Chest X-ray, PA view. Patient: 30 years old, sex F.
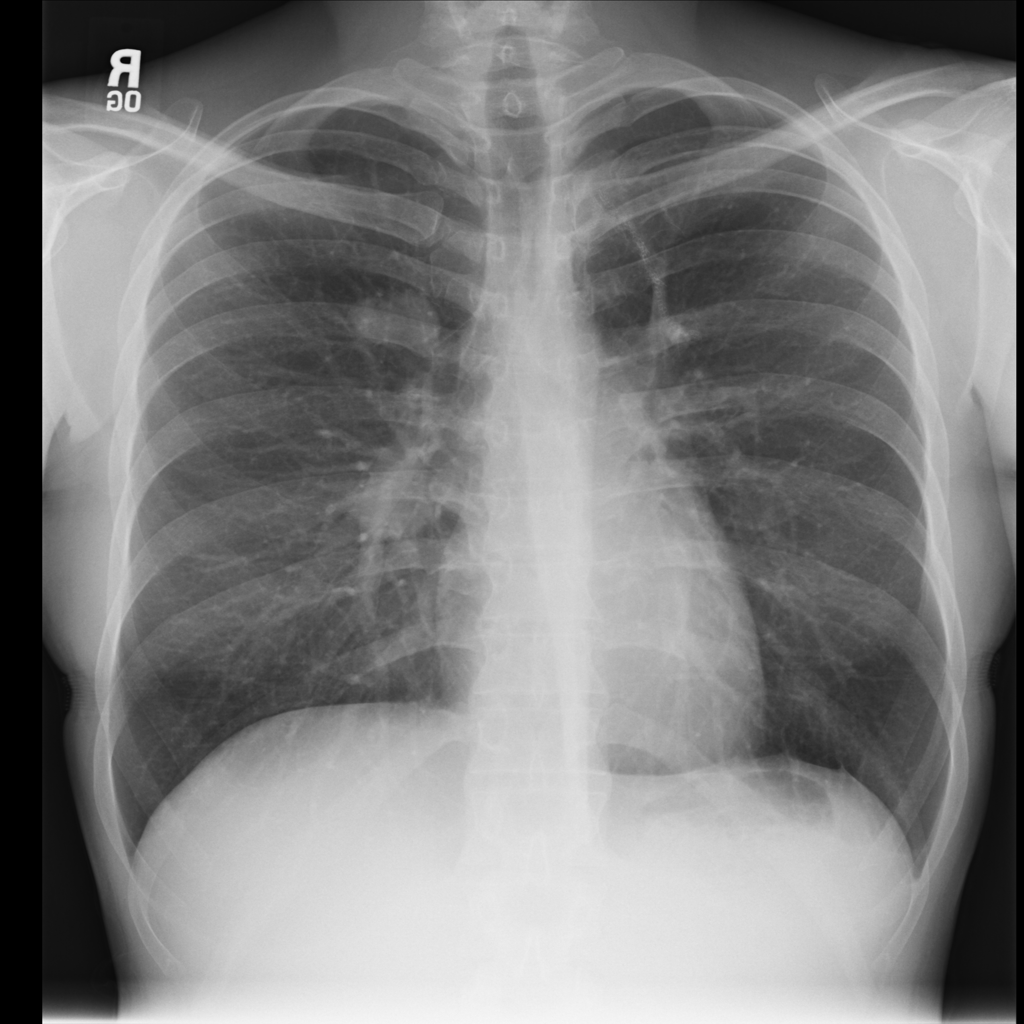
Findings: Mass